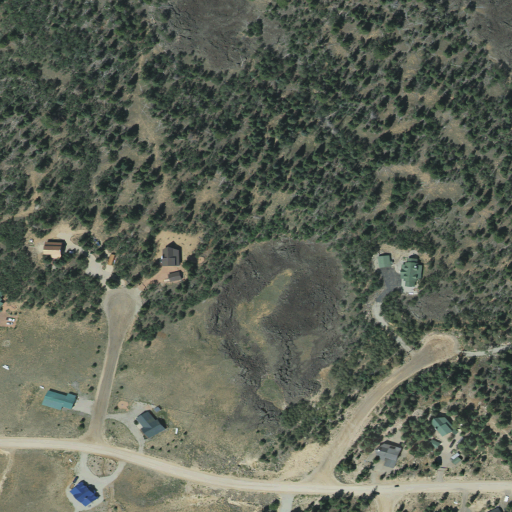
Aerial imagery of depression(s) in Utah named Duck Creek Sinks containing evergreen forest, shrub, open development, mixed forest, deciduous forest, low intensity development, and medium intensity development